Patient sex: M
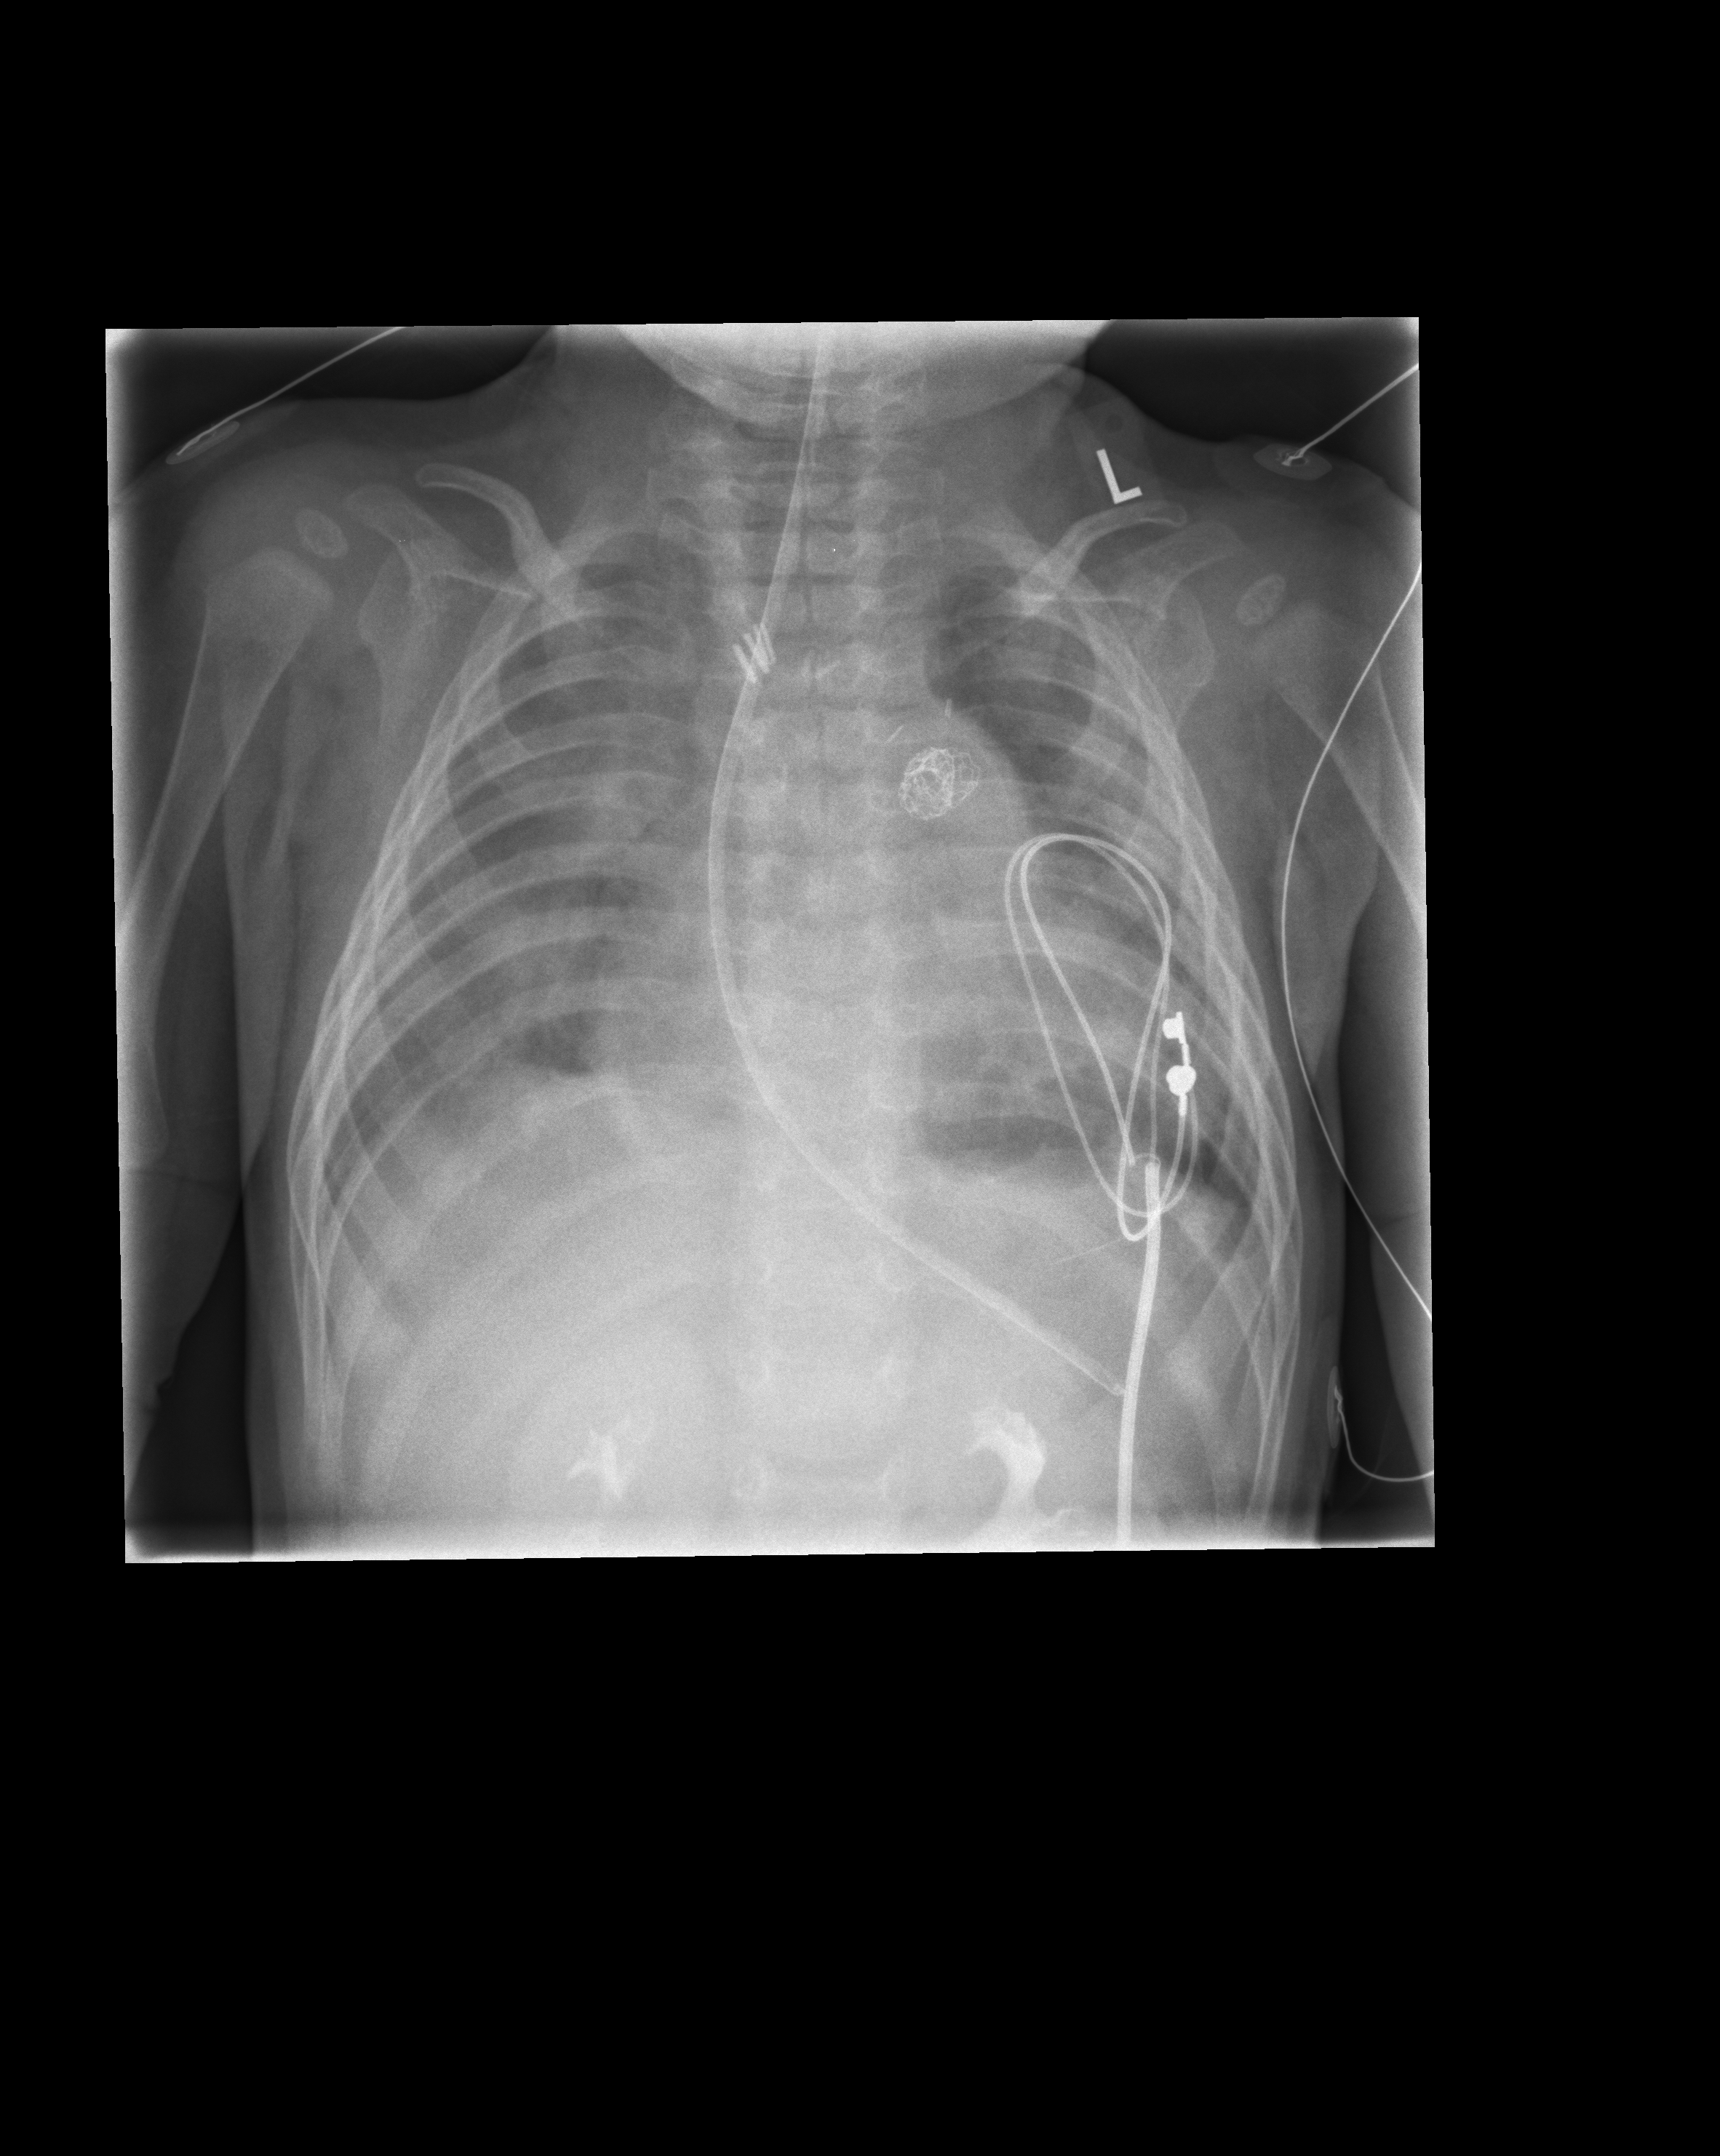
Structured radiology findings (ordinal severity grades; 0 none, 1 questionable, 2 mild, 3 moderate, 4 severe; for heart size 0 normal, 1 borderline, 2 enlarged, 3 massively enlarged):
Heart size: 2
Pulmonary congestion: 0
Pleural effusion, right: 0
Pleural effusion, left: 2
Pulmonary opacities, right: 0
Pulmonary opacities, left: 0
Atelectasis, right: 2
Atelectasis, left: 2